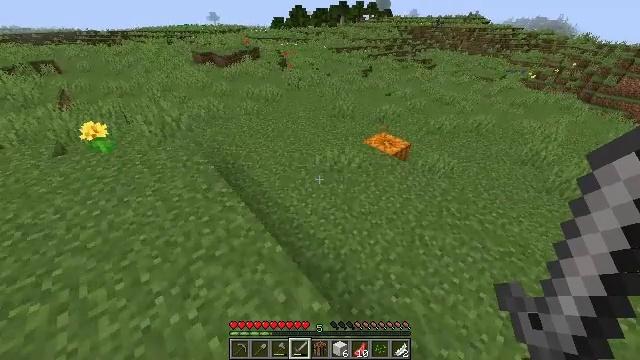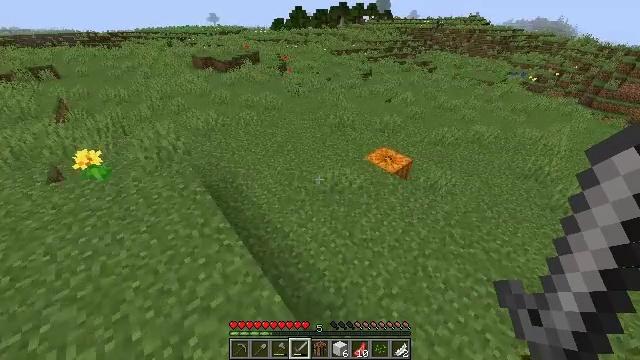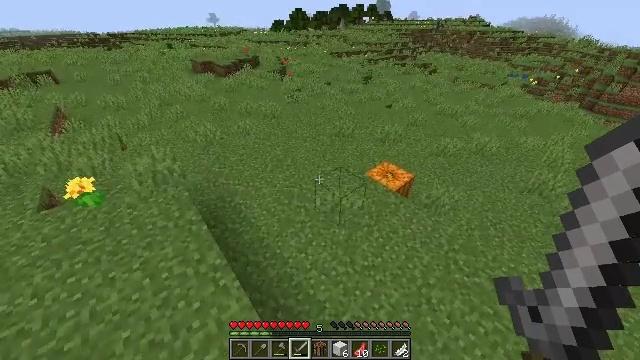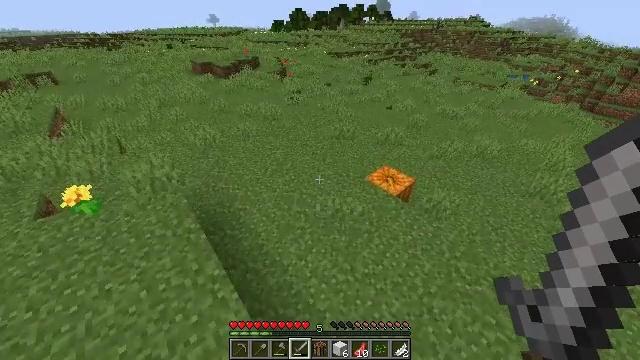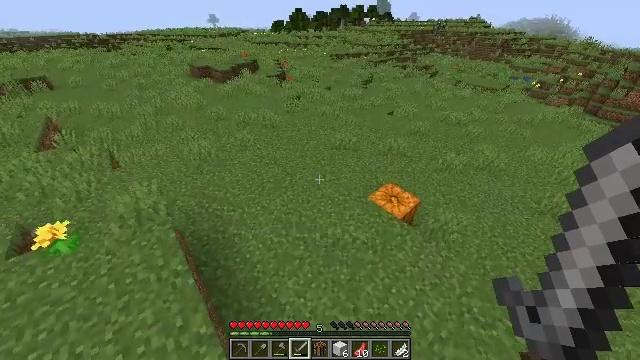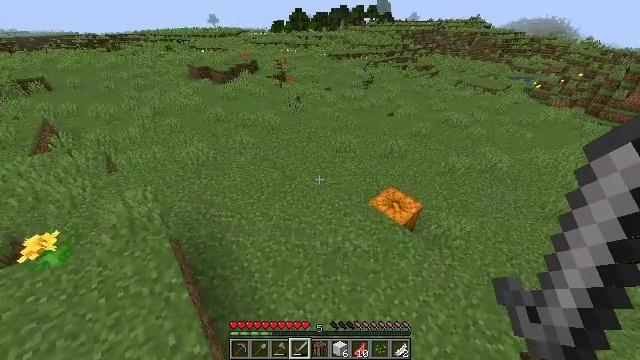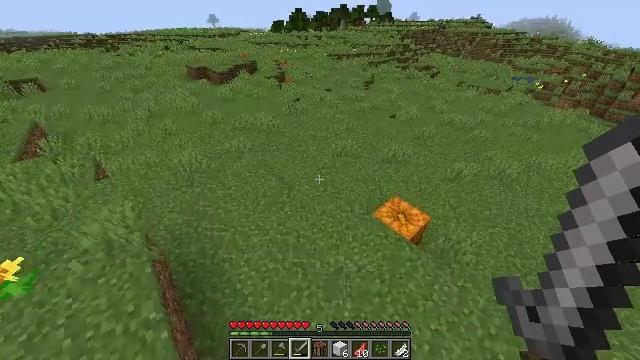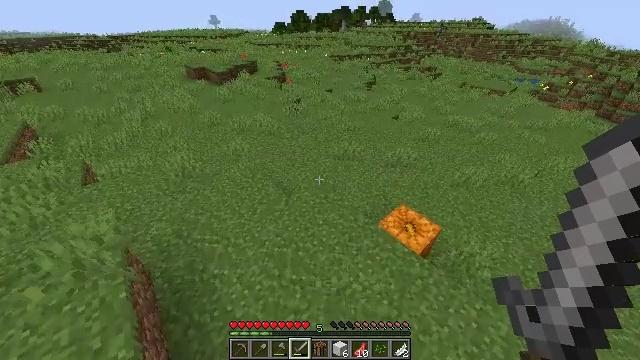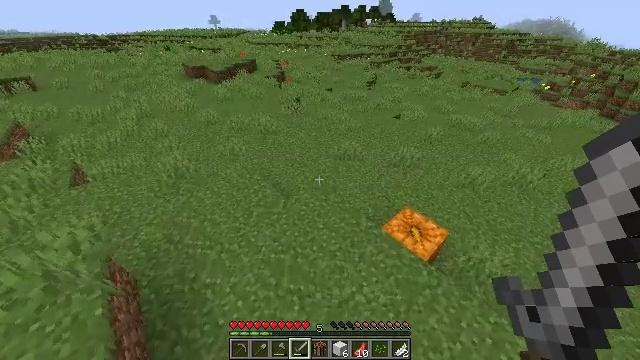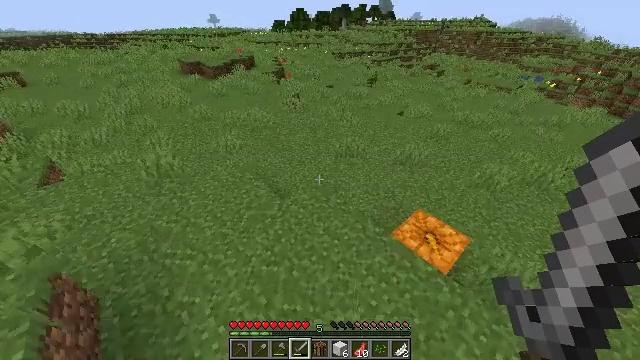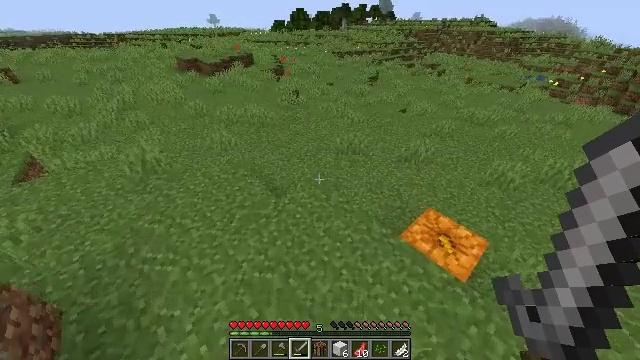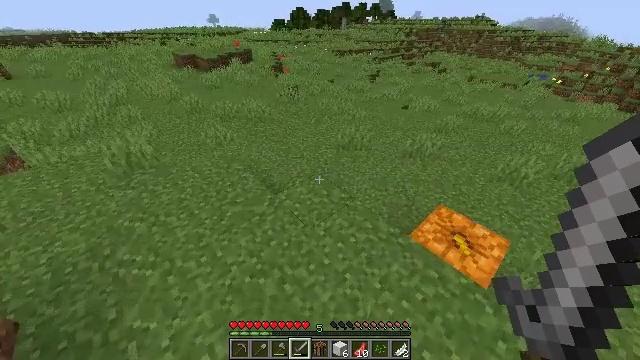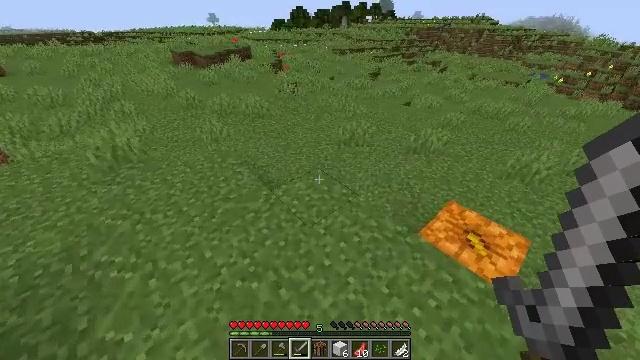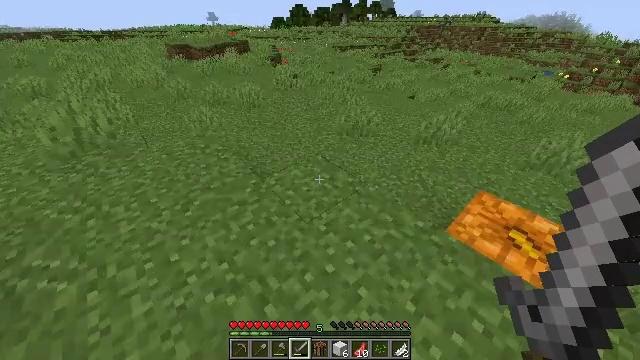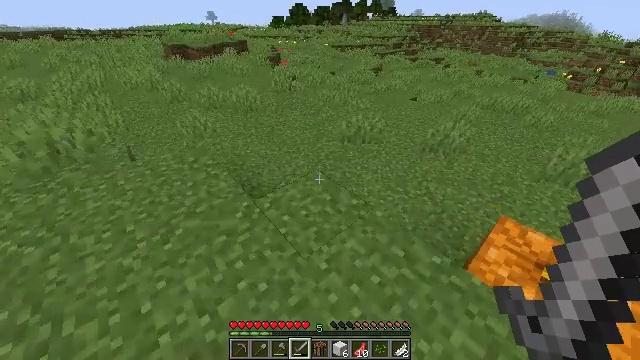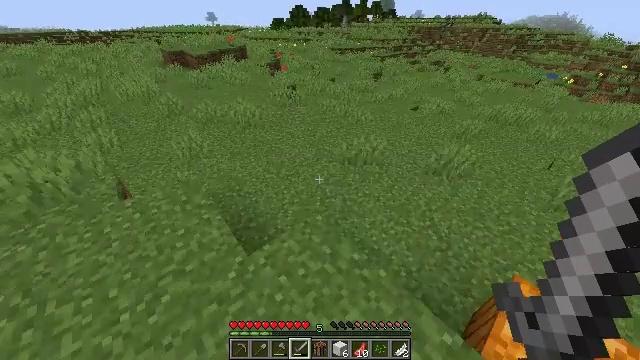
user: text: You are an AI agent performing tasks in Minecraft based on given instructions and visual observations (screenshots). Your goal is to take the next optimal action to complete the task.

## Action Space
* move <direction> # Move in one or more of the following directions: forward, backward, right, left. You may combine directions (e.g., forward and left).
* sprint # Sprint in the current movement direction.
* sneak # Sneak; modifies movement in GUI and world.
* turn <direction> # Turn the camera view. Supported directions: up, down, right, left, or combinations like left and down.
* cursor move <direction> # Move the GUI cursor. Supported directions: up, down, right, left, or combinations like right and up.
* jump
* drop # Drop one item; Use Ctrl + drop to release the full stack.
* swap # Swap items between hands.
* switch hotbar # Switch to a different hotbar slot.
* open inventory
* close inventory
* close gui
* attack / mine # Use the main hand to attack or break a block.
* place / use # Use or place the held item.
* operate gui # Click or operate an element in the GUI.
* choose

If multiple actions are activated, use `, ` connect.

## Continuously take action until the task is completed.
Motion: motion action
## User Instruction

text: Obtain a bee nest using a tool.
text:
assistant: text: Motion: move forward, sprint, jump
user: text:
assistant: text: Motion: move forward, sprint, jump
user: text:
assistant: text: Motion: move forward, sprint, jump
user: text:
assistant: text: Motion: move forward, sprint, jump
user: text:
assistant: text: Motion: move forward, sprint, jump
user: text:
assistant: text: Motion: move forward, sprint, jump
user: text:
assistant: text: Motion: move forward, sprint, jump
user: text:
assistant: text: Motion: move forward, sprint, jump
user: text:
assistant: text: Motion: move forward, sprint, jump
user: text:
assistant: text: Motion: move forward, sprint, jump
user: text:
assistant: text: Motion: move forward, sprint, jump
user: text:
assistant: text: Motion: move forward, sprint, jump
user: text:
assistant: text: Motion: move forward, sprint, jump
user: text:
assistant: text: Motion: move forward, sprint, jump
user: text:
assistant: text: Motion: move forward, sprint, jump
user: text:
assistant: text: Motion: move forward, sprint, jump
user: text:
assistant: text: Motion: move forward, sprint, jump
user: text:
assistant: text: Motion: move forward, sprint, jump
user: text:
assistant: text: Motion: move forward, sprint, jump
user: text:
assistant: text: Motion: move forward, sprint, jump
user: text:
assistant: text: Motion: move forward, sprint, jump
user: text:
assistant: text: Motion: move forward, sprint, jump
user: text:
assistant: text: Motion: move forward, sprint, turn right, jump
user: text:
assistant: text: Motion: move forward, sprint, jump
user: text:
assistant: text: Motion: move forward, sprint, turn right, jump
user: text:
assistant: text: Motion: move forward, sprint, jump
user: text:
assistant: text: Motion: move forward, sprint, jump
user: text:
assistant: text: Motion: move forward, sprint, jump
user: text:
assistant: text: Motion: move forward, sprint, jump
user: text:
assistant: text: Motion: move forward, sprint, jump